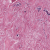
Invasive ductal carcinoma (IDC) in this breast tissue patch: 0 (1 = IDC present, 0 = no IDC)